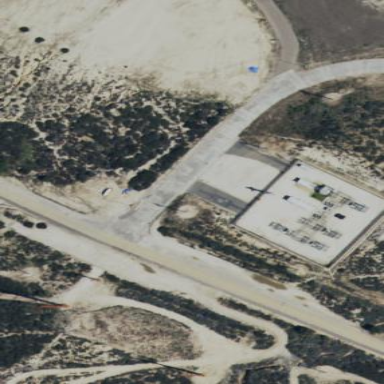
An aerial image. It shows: Outdoor power substation at the distribution level with surrounding wall barrier.